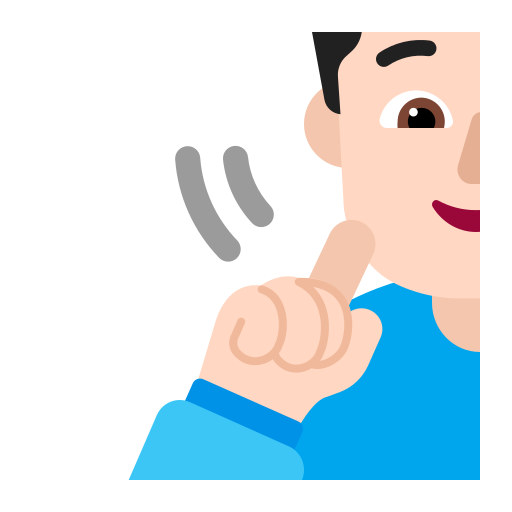
woman deaf flat light